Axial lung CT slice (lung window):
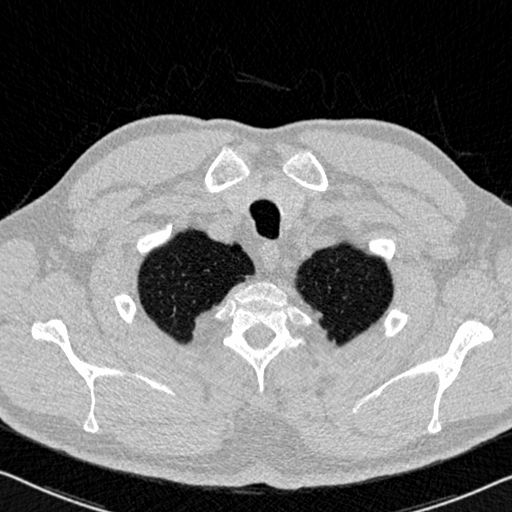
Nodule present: no